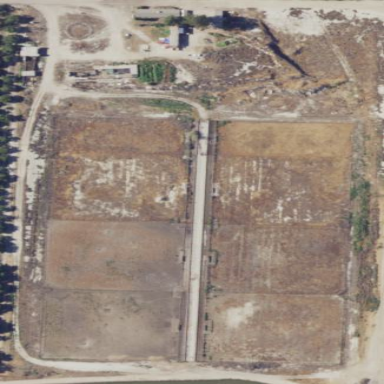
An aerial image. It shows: Feedlot in farmyard.